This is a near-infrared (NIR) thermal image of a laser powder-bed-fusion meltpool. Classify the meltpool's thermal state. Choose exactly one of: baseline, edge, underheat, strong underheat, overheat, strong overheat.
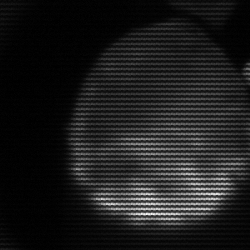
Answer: edge